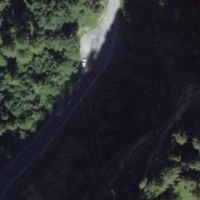
EUNIS habitat code: 43
Species observed at this site:
Saxifraga rotundifolia